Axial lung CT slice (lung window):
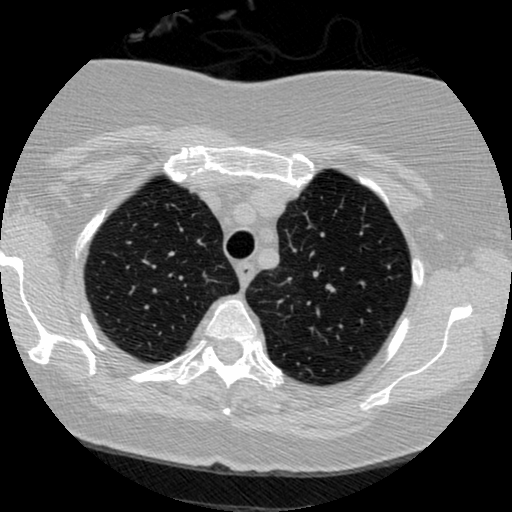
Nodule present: no